Interaction volume radius: 10 \u00c5
Interaction volume height: 10 \u00c5
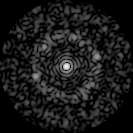
Disorder parameter: 0.8201